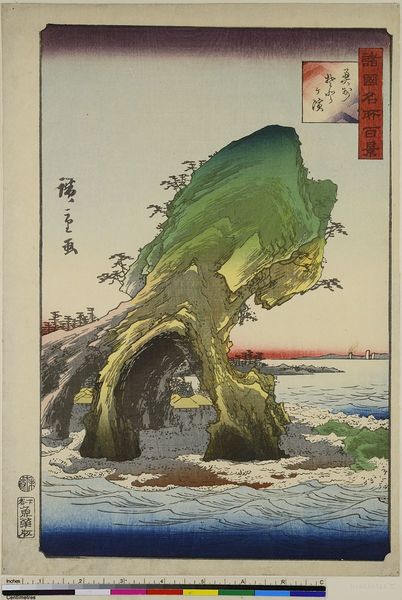
Titel: Sotogahama in der Mutsu-Provinz, aus der Serie: 100 berühmte Gegenden verschiedener Provinzen
Künstler: Utagawa Hiroshige II
Standort: Hamburg
Institution: Museum für Kunst und Gewerbe Hamburg
Schlagwörter: blau, felsen, himmel, meer, bäume, grün, landschaft, holz, rot, wiese, stein, häuser, holzschnitt, schrift, wellen, fels, inschrift, schriftzeichen, asien, druckgraphik, druckgrafik, grotte, zeit, farbholzschnitt, anlagen, mer, landschaftsdarstellung, sea, edo, reproduktionen, druckerzeugnisse, küste, ukiyo